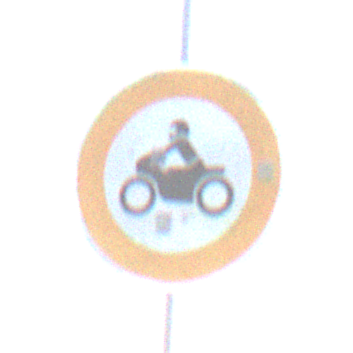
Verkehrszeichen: VerbotKraftraeder
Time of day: Night
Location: Outdoor (Nature)
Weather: Clear
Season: NotSpecified
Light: Natural